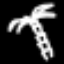
Label: palm tree